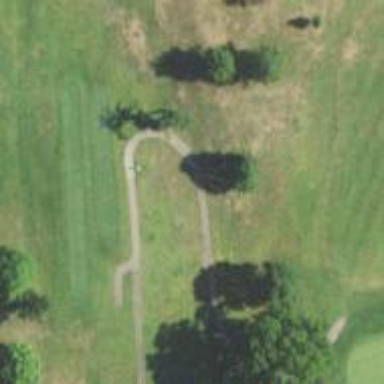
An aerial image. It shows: Path for golf carts.